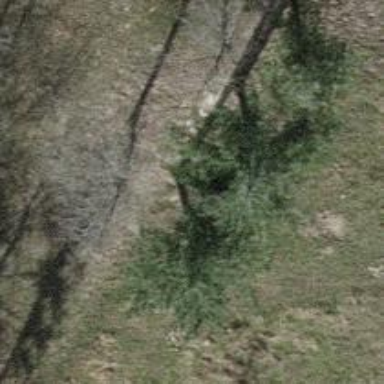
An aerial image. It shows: Needle-leaved tree in nature.